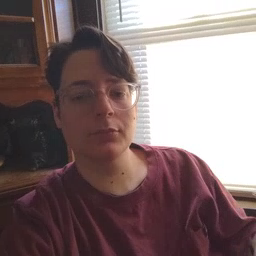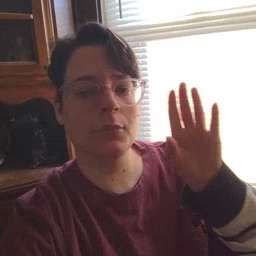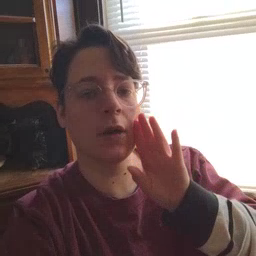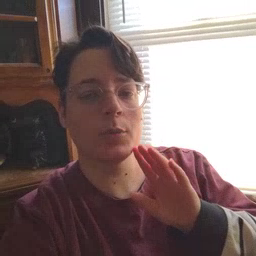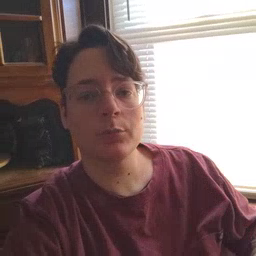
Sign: brown